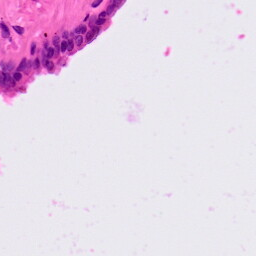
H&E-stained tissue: Lung